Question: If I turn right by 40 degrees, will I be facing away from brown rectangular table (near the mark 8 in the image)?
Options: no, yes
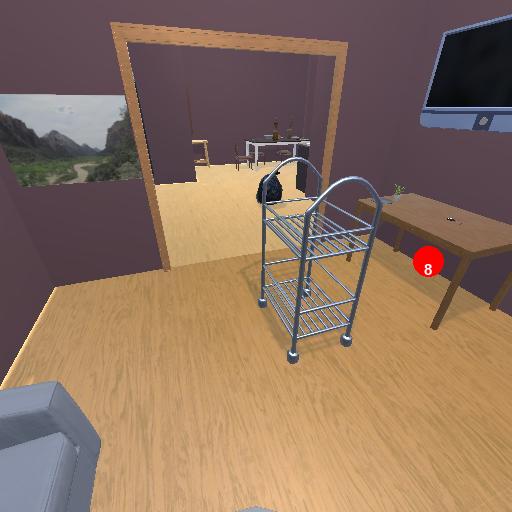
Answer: no